Question: I just started coding a new application for Android and stumble over a warning.
> This tag and its children can be replaced by one and a compound drawable
Another problem I have is the image placed on the right side. How can I do this without having trouble with layout_wight? See image ([2], yellow and green highlight).
I would like to follow the android <URL> and prevent warnings. So how do I solve this? Actual my code looks like:
'''
<LinearLayout
android:id="@+id/mainTitleLinearLayout"
android:layout_width="match_parent"
android:layout_height="48dp"
android:orientation="horizontal" >
<ImageView
android:id="@+id/mainTitleImageView"
android:layout_width="48dp"
android:layout_height="48dp"
android:padding="8dp"
android:src="@drawable/ic_launcher"
android:contentDescription="@string/app_name"/>
<TextView
android:id="@+id/mainTitleTextView"
android:layout_width="fill_parent"
android:layout_height="48dp"
android:gravity="left|center_vertical"
android:paddingBottom="4dp"
android:paddingLeft="0dp"
android:paddingRight="0dp"
android:paddingTop="4dp"
android:text="@string/app_name"
android:textAppearance="?android:attr/textAppearanceMedium" />
</LinearLayout>
<LinearLayout android:layout_width="match_parent" android:layout_height="2dp" android:background="#0099CC"></LinearLayout>
'''
Do you guys know some good tutorials for building custom components so I do not get this error again or/and solve the placement problem?
<URL>

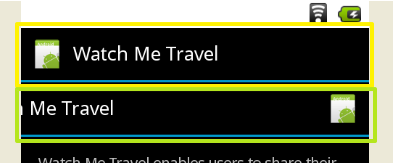
Answer: That's not an error, just an information (or a warning) that there is a more efficient way to achieve a row in the layout consisting of an image and a text view. You can do it like this:
'''
<?xml version="1.0" encoding="utf-8"?>
<TextView xmlns:android="http://schemas.android.com/apk/res/android"
android:id="@+id/text1"
android:layout_width="match_parent"
android:layout_height="wrap_content"
android:drawableLeft="@drawable/error_tab"
/>
'''
The drawableLeft attribute adds the given drawable to the left of the text view. In a similar way you can place the image to the right.
However, you will not be able to fine tune the position of the image wrt. the text view.